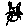
Label: cat